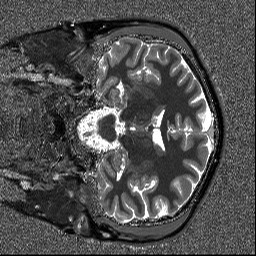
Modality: T1map
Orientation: coronal
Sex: male